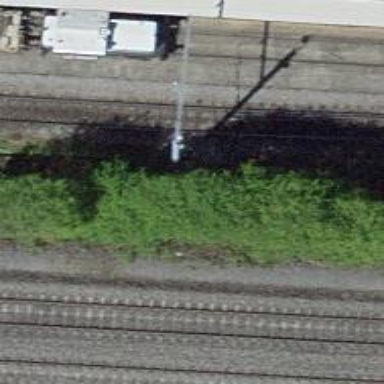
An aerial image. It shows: Railway switch.